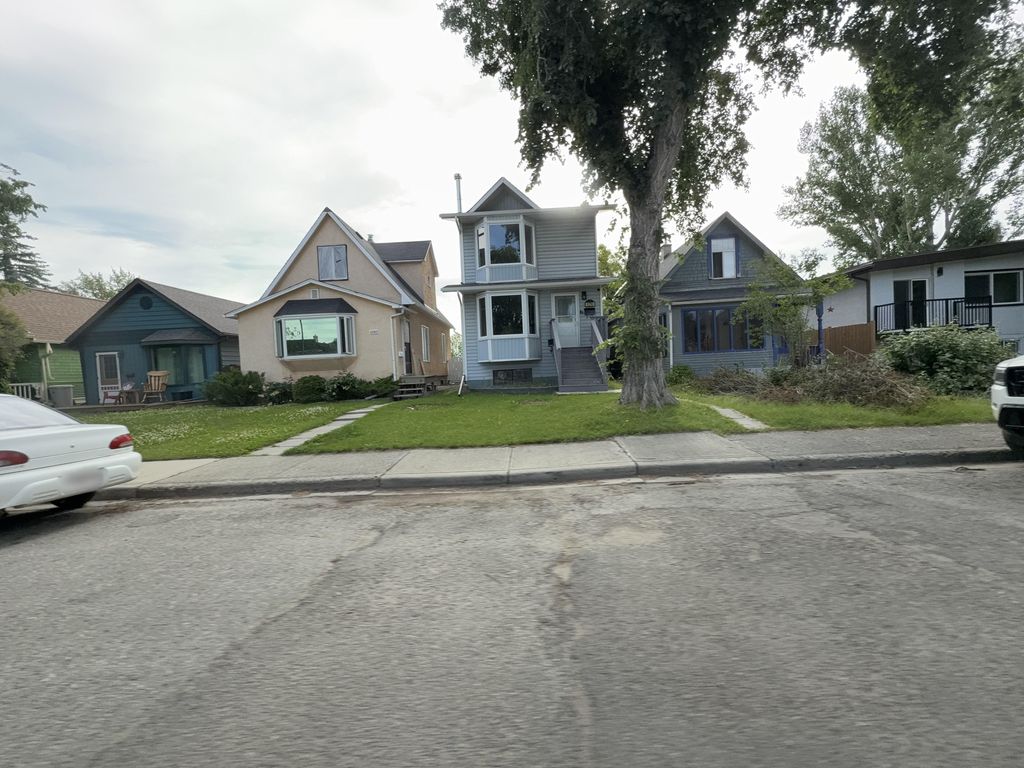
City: calgary